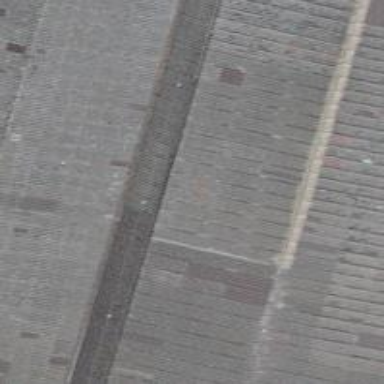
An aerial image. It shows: Single railway spur track.